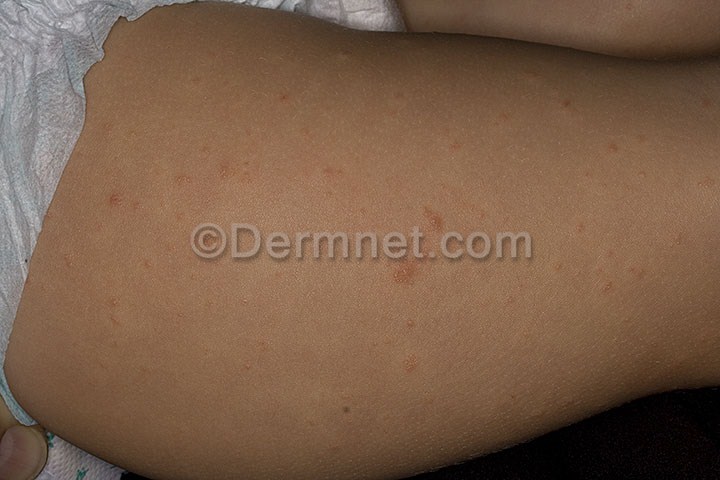
Disease: Exanthems and Drug Eruptions